Question: I am using Simple Pie To display content from multiple RSS Feeds.
I have successfully been able display the contents of the RSS Feeds. What I want now is to display the author name or Feed Title.
Example:
This is the RSS Feed URL: <URL>
I want to be able to retrieve the Feed Title as shown in the diagram attached.

Here is my code spec:
'''
<?php
foreach ($feed->get_items() as $item):
?>
<div class="item">
<h2><a href="<?php echo $item->get_permalink(); ?>"><?php echo $item->get_title(); ?></a></h2>
<p><?php echo $item->get_description(); ?></p>
<p><small>Posted on <?php echo $item->get_date('j F Y | g:i a'); ?></small></p>
</div>
<?php endforeach; ?>
'''
Any help will be appreciated....
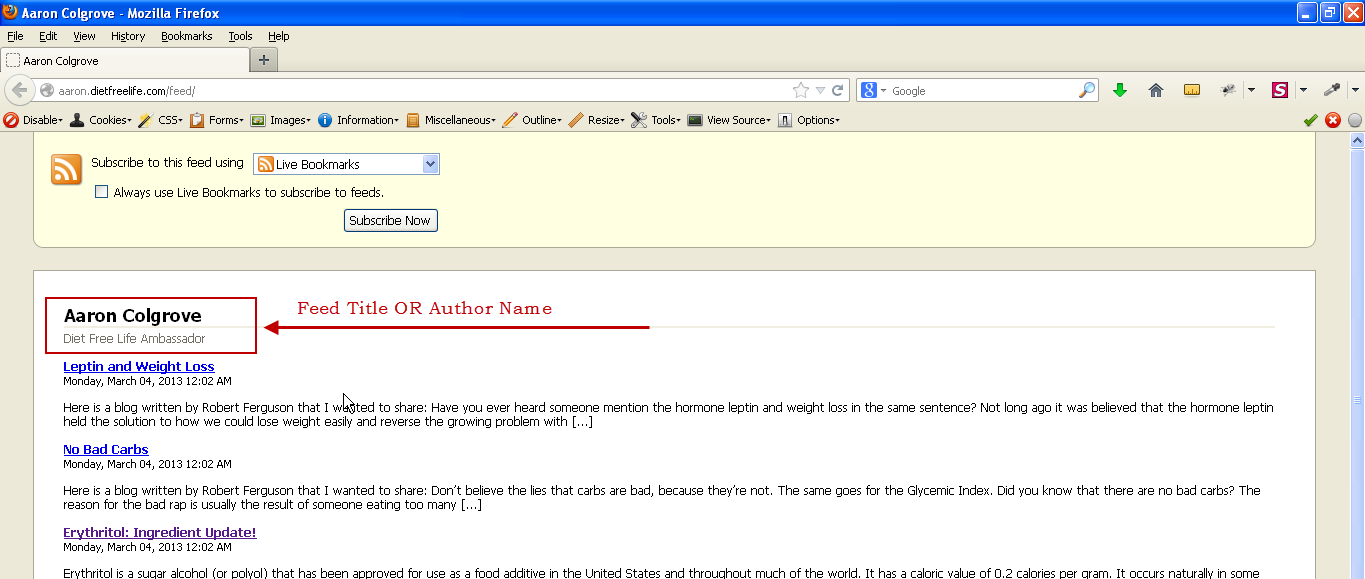
Answer: I believe it's something like this:
'''
foreach ($feed->get_items() as $item) {
$item->get_feed()->get_title()
// or if you need more than one thing from the feed like permalink
$parent_feed = $item->get_feed();
$parent_feed->get_title();
$parent_feed->get_permalink();
}
'''
The <URL> shows it being used in the feed constructor, but I use it this way.